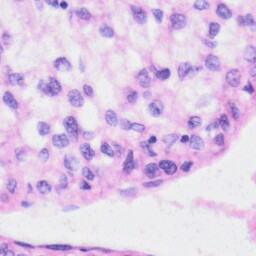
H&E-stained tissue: Liver